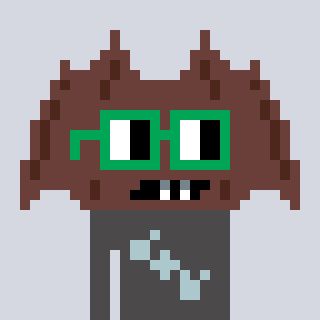
a pixel art character with square green glasses, a bat-shaped head and a grayscale-colored body on a cool background